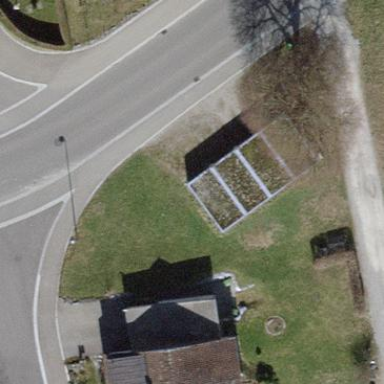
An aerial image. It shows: Group of garages.